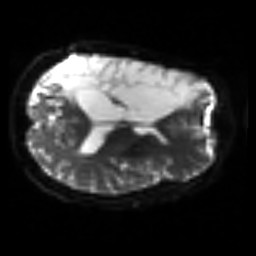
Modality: sbref
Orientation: axial
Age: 40
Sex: male
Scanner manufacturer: siemens
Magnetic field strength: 3 T
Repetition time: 3.2 s
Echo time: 0.081 s